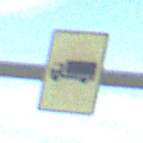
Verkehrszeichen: KFZZulaessigeGesamtmasse3Komma5TOhnePfeilsymbol
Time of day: MorningAfternoon
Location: Outdoor (Nature)
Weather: PartlyCloudy
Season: NotSpecified
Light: Natural